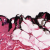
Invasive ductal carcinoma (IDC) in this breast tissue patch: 0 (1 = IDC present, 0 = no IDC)